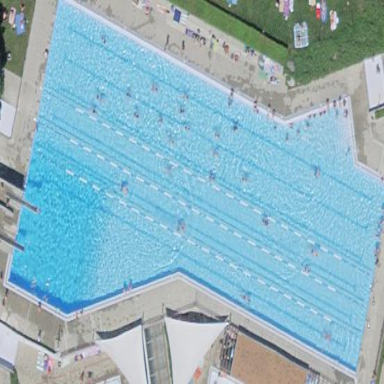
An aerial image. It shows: Swimming pool within leisure land area designed for swimming activities.